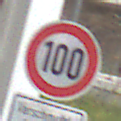
Verkehrszeichen: Geschwindigkeit100
Zusatzzeichen unten: HinweiseAufGefahrenDurchVerbaleAngabe4
Umgebung: Outdoor, Urban
Tageszeit: Midday
Wetter: Overcast
Licht: Natural
Jahreszeit: NotSpecified
Kontrast: LowContrast